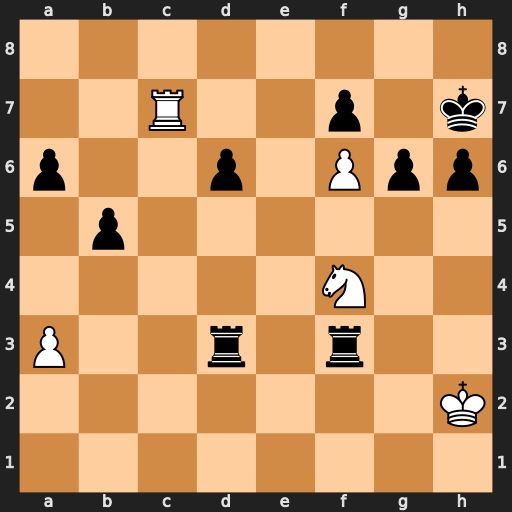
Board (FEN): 8/2R2p1k/p2p1Ppp/1p6/5N2/P2r1r2/7K/8
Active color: w
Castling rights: -
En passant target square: -
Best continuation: Rxf7+ Kg8 Rg7+ Kf8 Ne6+ Ke8 Re7#